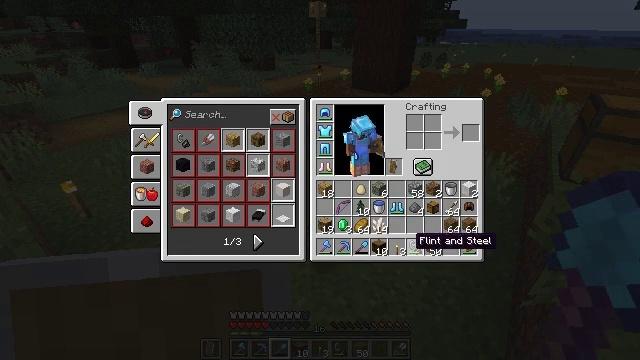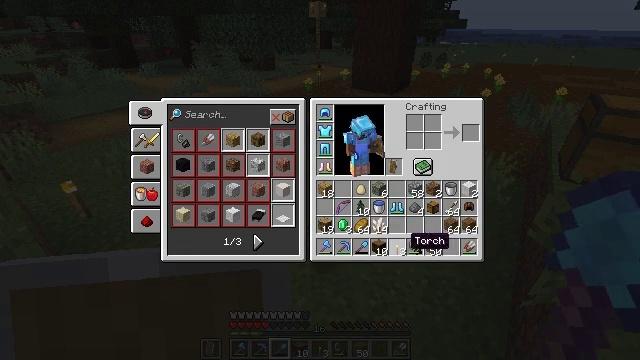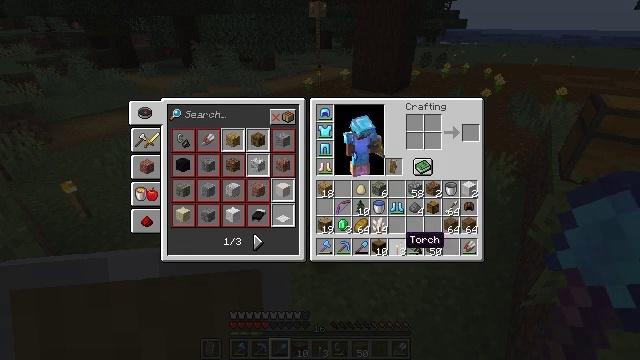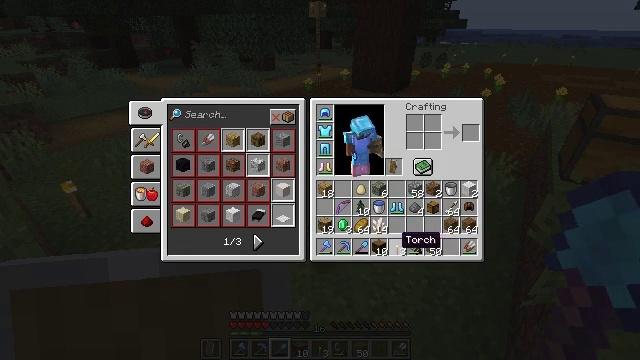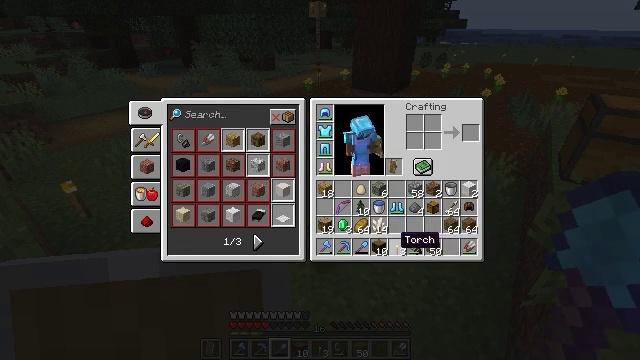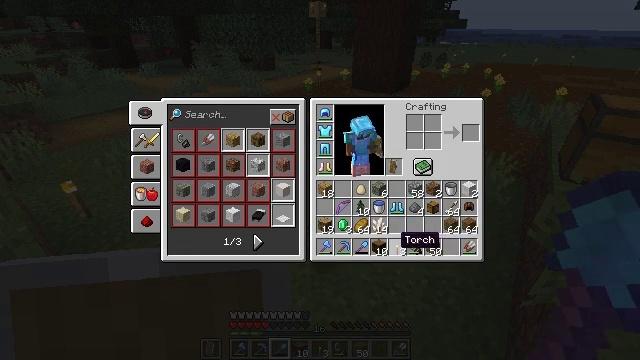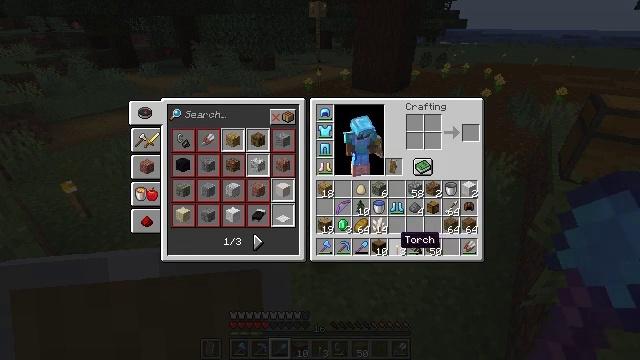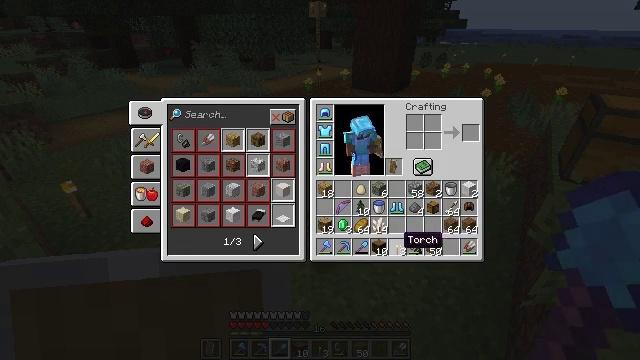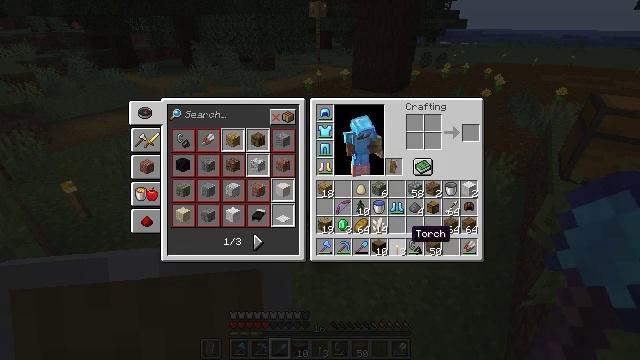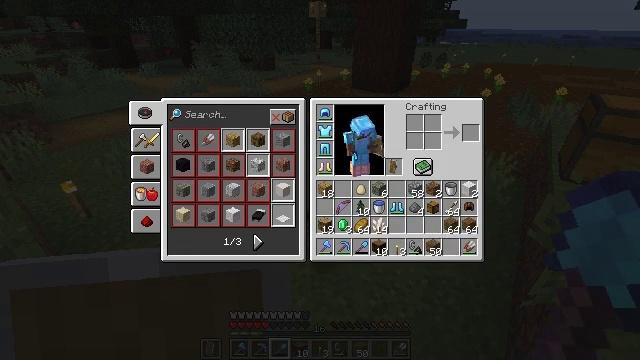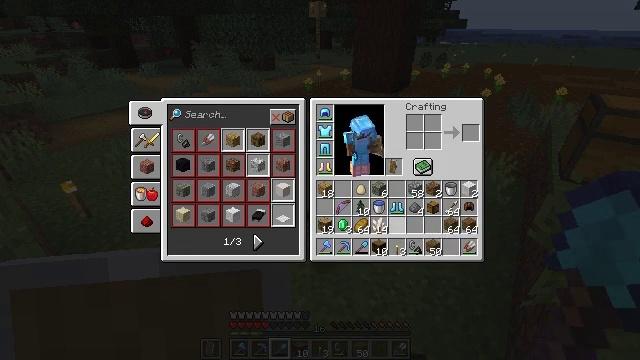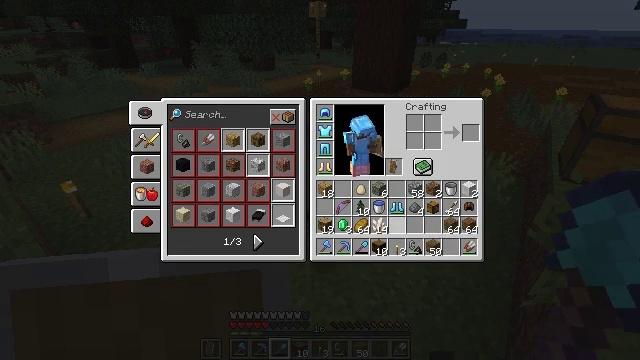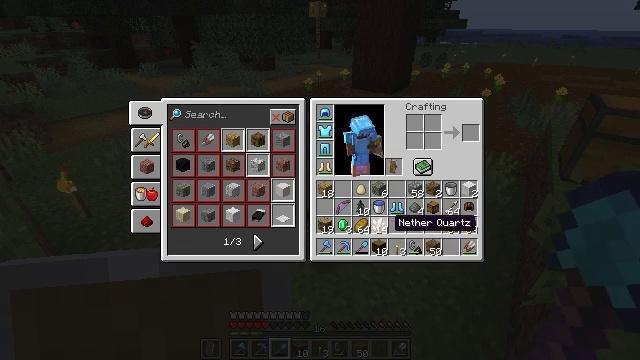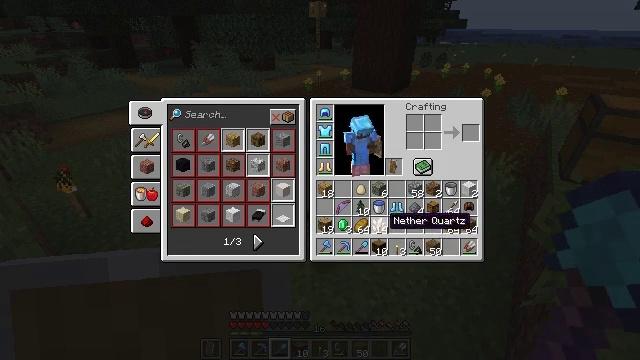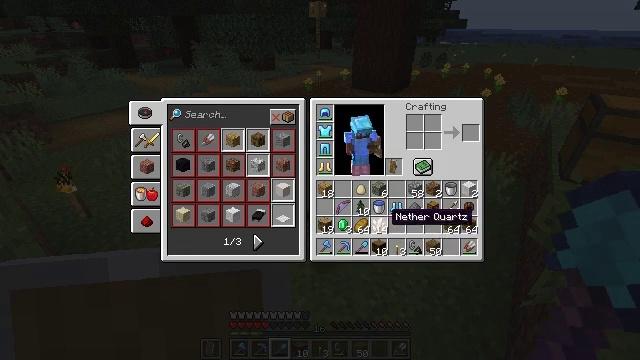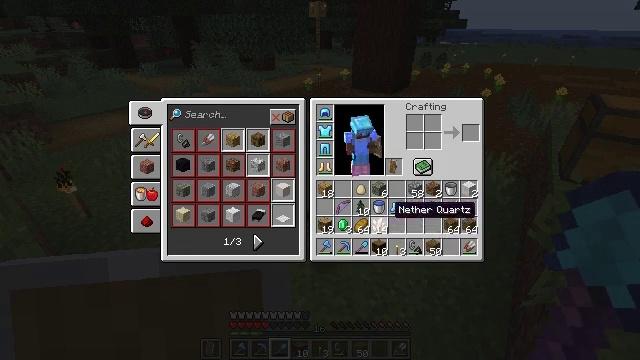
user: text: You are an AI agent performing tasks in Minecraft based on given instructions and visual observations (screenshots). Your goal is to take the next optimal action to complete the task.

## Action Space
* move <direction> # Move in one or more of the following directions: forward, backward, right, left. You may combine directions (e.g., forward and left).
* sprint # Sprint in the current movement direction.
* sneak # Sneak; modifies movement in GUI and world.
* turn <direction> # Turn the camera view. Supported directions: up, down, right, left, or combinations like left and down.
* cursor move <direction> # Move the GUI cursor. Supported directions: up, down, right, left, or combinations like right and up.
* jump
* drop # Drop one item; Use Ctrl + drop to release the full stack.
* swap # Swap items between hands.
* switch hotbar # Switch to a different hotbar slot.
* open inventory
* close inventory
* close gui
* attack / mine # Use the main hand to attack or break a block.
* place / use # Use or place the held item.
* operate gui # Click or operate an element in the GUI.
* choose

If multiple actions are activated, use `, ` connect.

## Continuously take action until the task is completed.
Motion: motion action
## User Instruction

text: Remove a mossy cobblestone from the inventory.
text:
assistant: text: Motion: sprint
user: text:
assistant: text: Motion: sprint
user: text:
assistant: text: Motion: sprint
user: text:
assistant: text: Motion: sprint
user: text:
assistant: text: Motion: sprint
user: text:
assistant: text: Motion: sprint
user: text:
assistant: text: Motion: sprint
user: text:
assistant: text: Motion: sprint, cursor move right
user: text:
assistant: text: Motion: sprint, cursor move up
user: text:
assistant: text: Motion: sprint
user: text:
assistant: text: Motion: sprint
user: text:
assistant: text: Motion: sprint, cursor move left
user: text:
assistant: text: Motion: sprint
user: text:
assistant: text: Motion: sprint
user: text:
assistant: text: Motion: sprint, cursor move up
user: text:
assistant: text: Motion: sprint
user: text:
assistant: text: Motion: sprint, cursor move up
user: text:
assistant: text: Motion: sprint, cursor move up
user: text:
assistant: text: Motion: sprint
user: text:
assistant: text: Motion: sprint
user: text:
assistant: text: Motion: sprint
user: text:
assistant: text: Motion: sprint
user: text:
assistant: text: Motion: sprint
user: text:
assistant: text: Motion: sprint
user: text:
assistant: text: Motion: sprint
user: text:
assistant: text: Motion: sprint
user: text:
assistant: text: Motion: sprint
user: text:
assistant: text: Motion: sprint, drop
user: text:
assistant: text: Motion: sprint, drop
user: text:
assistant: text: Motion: sprint